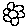
Label: flower